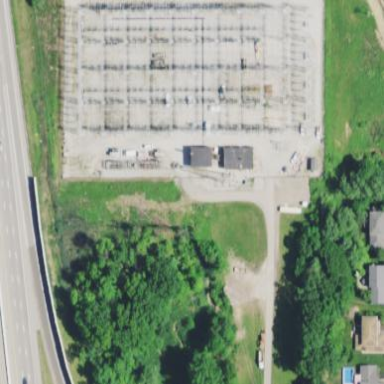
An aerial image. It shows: Outdoor power substation enclosed by fence. The substation operates at the transmission level.